Interaction volume radius: 5 \u00c5
Interaction volume height: 35 \u00c5
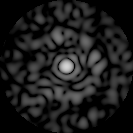
Disorder parameter: 0.8437